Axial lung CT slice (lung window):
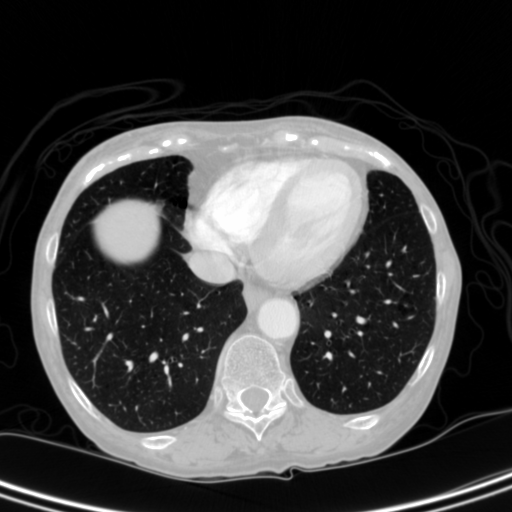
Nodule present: no